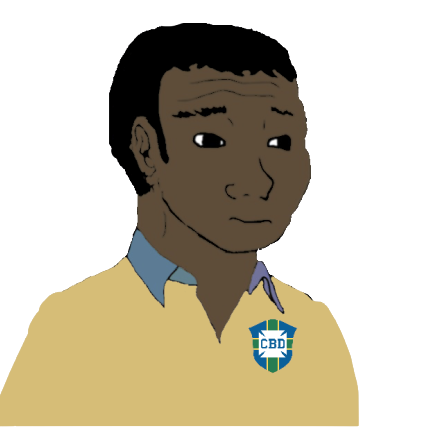
Label: 5_Blackjak